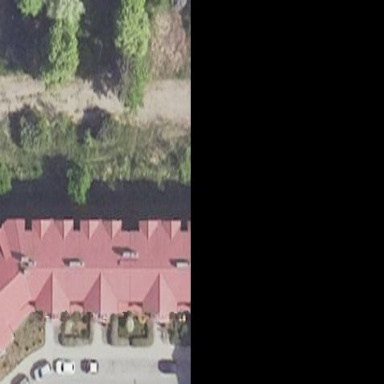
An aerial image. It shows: Residential building.